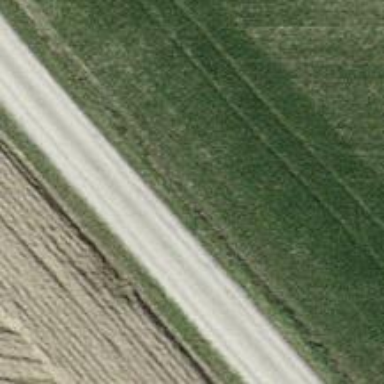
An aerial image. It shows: Pebblestone track with grade2 tracktype.